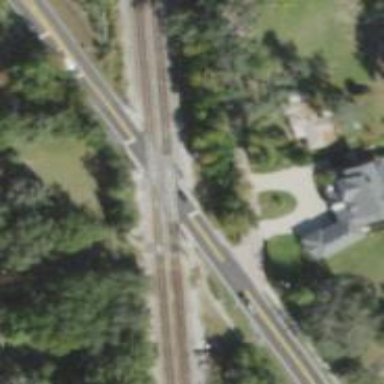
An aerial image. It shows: Railway crossing.